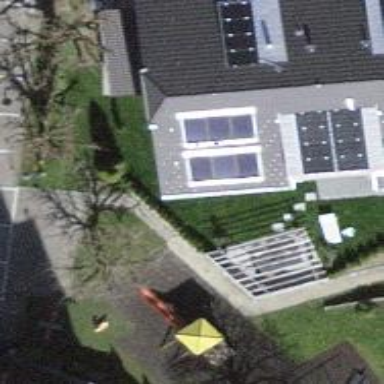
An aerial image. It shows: Solar power generator utilizing photovoltaic technology with solar photovoltaic panels.